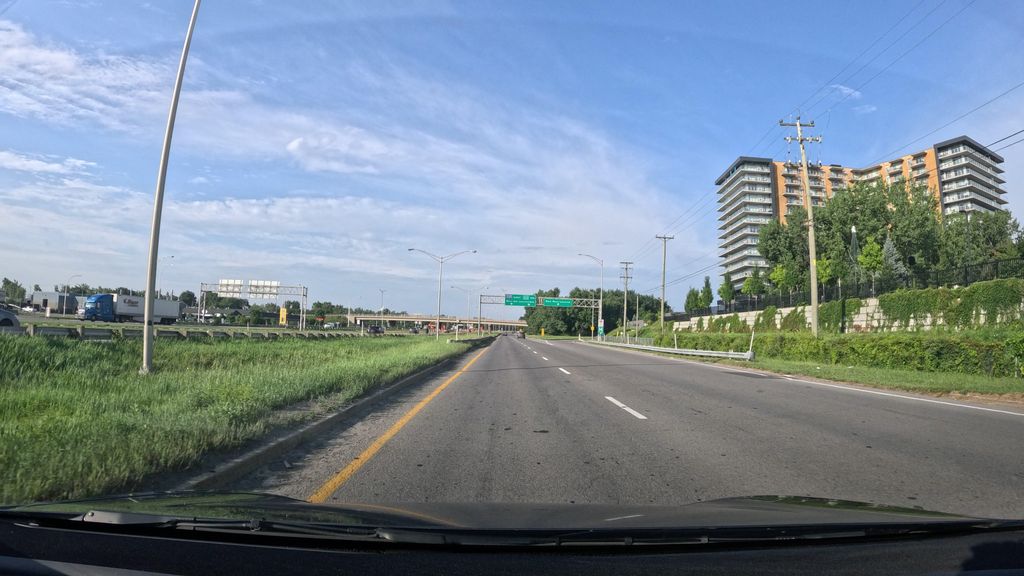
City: montreal